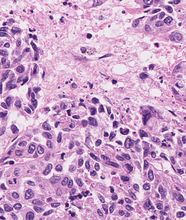
Tumor epithelial tissue: yes
Tumor-associated stroma tissue: yes
Normal tissue: no